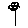
Label: flower